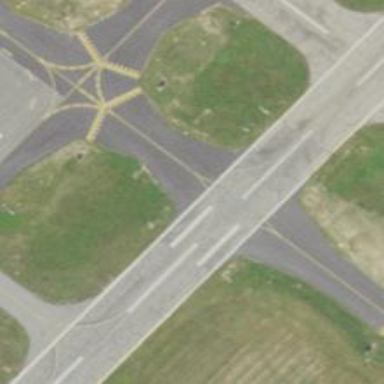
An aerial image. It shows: View of taxiway at the airport.